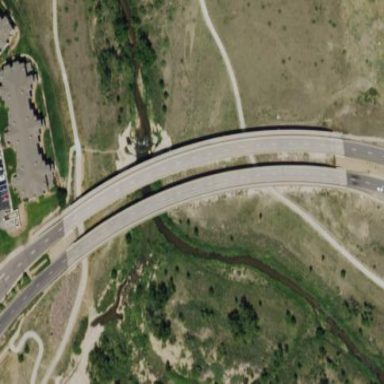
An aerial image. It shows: Man-made bridge.